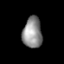
Tissue: lung
Cell type: Smooth muscle cells
Senescence score: 0.5943
Nuclear area (px): 585
Mean DAPI intensity: 141.691